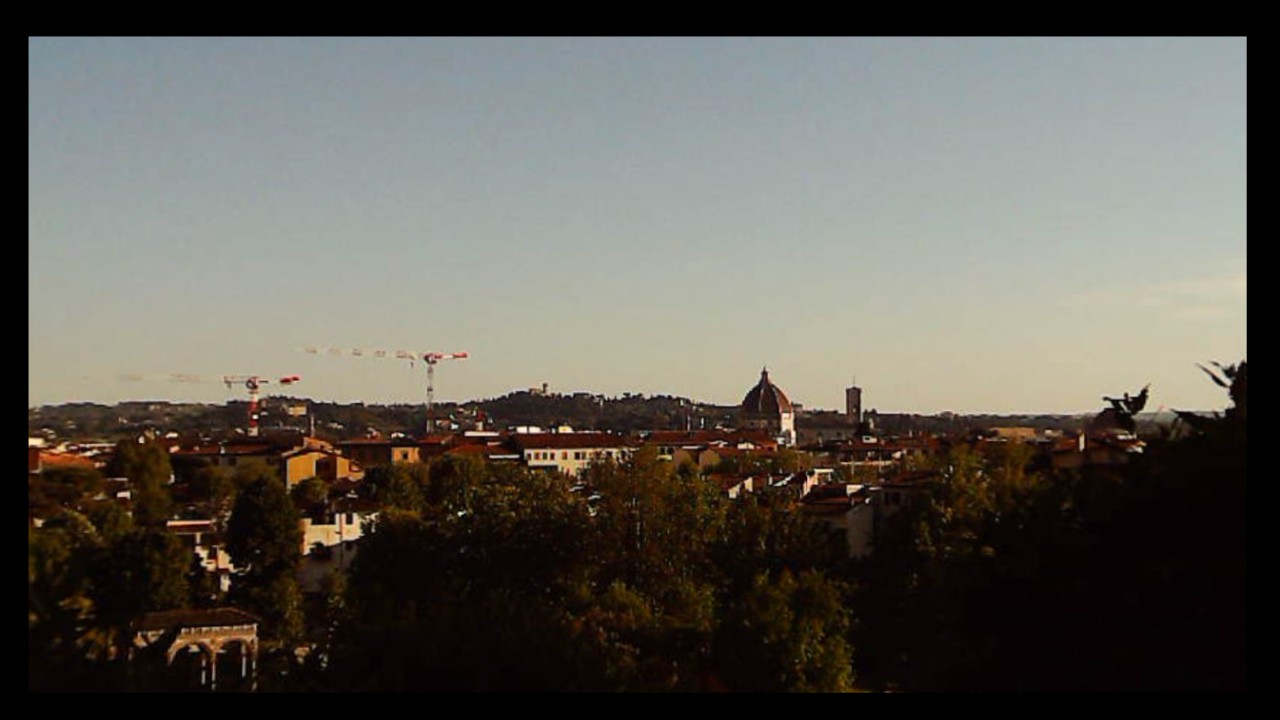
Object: Betafpv air75